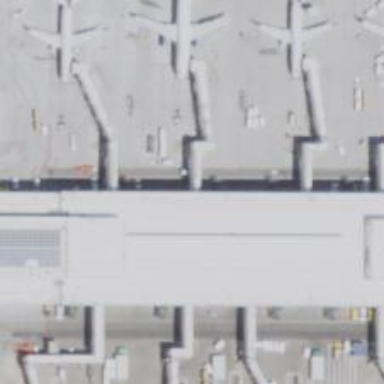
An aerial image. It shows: Airport gate.